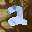
Label: 2